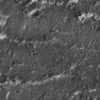
Atmospheric dust classification: not_dusty